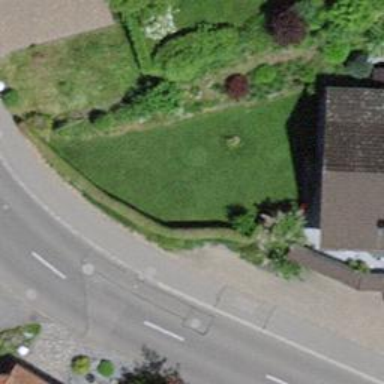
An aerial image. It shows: Hedge acting as barrier.